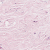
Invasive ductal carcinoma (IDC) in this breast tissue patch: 0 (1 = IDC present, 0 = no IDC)